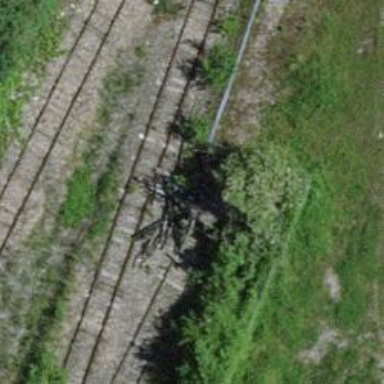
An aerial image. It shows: Railway buffer stop.